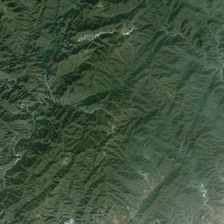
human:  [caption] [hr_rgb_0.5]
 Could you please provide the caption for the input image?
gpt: slight frog is covering this green mountain range .

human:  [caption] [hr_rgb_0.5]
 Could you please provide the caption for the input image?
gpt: roads winds through the green mountain .

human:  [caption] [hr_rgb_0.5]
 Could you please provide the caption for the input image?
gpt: roads winds through the green mountain .

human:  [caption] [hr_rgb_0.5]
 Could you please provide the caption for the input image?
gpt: roads winds through the green mountain .

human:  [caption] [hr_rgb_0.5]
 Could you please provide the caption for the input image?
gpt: it is a piece of irregular green mountains .